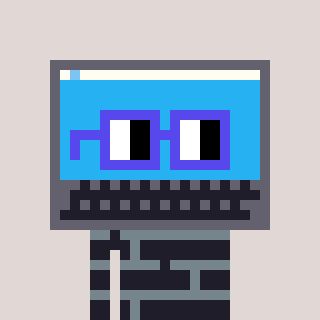
a pixel art character with square blue glasses, a laptop-shaped head and a grayscale-colored body on a warm background